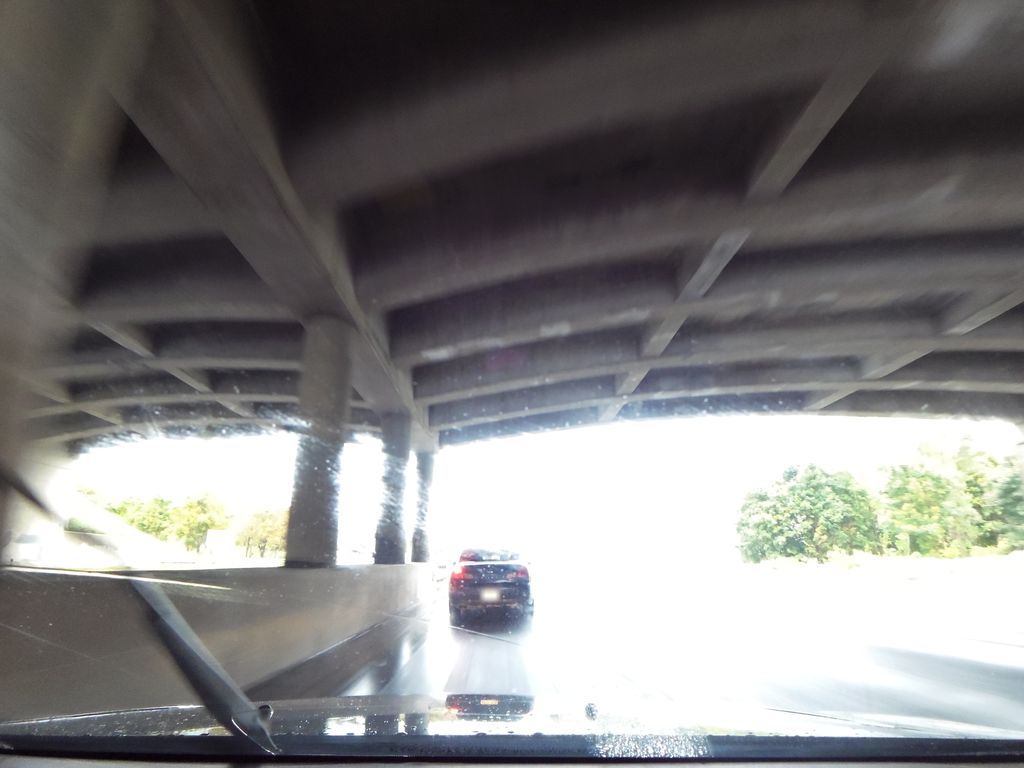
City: kitchener-waterloo